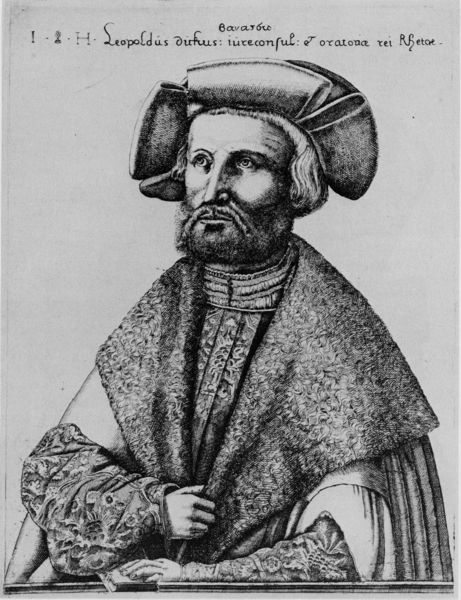
Titel: Bildnis des Leopold Dick
Künstler: Hieronymus Hopfer
Institution: (Seriendruck)
Schlagwörter: hand, mann, umhang, weiß, blumen, finger, frisur, geschwungen, haar, hell, hut, mund, nase, profil, schwarz, stirn, stützen, zeichnung, blick, muster, bart, hemd, jacke, mütze, augen, bärtig, falten, gesicht, halten, kragen, pelz, vollbart, ärmel, bildnis, hals, hände, portrait, porträt, brüstung, auge, gewand, haare, mantel, reich, stoff, adel, fassen, lippen, locken, renaissance, fell, schrift, wangen, backen, grafik, graphik, schriftzug, kaiser, papst, spitz, inschrift, streng, verzierung, überwurf, krempe, umgang, buch, druck, schwarzweiss, radierung, stich, titel, text, bürger, überschrift, brokat, buhc, barett, pelzkragen, zahl, griechisch, mittelalter, wams, prinz, textil, kupferstich, stulpen, nasenflügel, fromm, tein, latein, frühe neuzeit, leopold, schaube, peltz, titek, fellmantel, könog, bartr, leopoldus